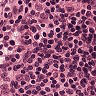
Metastatic tissue present: no